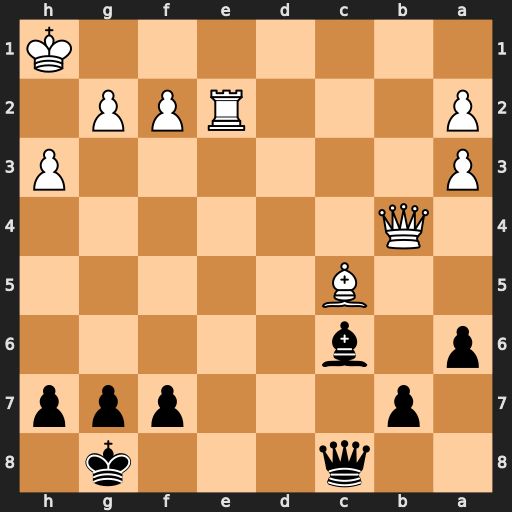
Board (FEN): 2q3k1/1p3ppp/p1b5/2B5/1Q6/P6P/P3RPP1/7K
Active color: b
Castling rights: -
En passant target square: -
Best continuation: Qxh3+ Kg1 Qxg2#